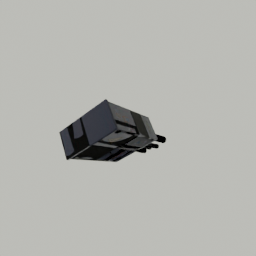
Label: electronics